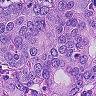
Metastatic tissue present: yes